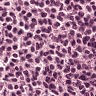
Metastatic tissue present: no